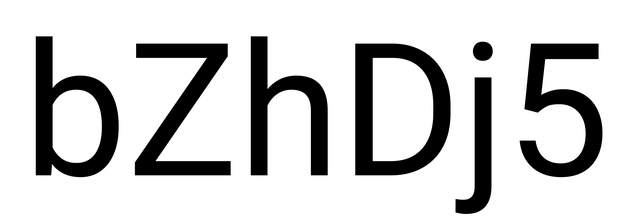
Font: Roboto_Regular